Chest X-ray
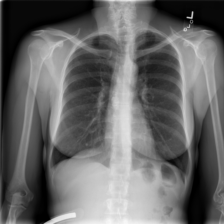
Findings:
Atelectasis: negative
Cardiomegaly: negative
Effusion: negative
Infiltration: positive
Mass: negative
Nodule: positive
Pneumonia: negative
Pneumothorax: negative
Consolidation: positive
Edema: negative
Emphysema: negative
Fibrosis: positive
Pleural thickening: negative
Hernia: negative